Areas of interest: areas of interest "Former Residence of Fan Yanqiao"
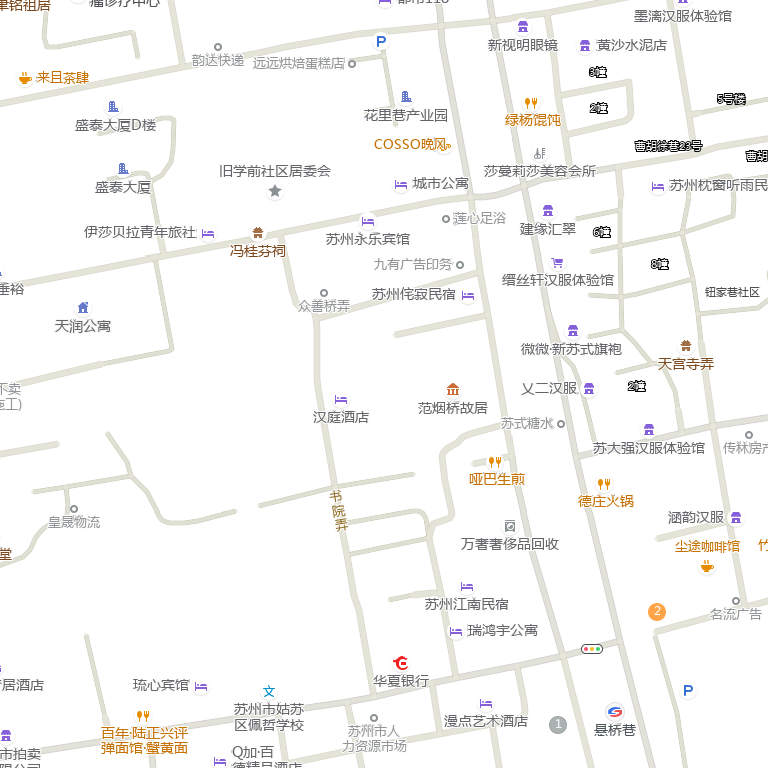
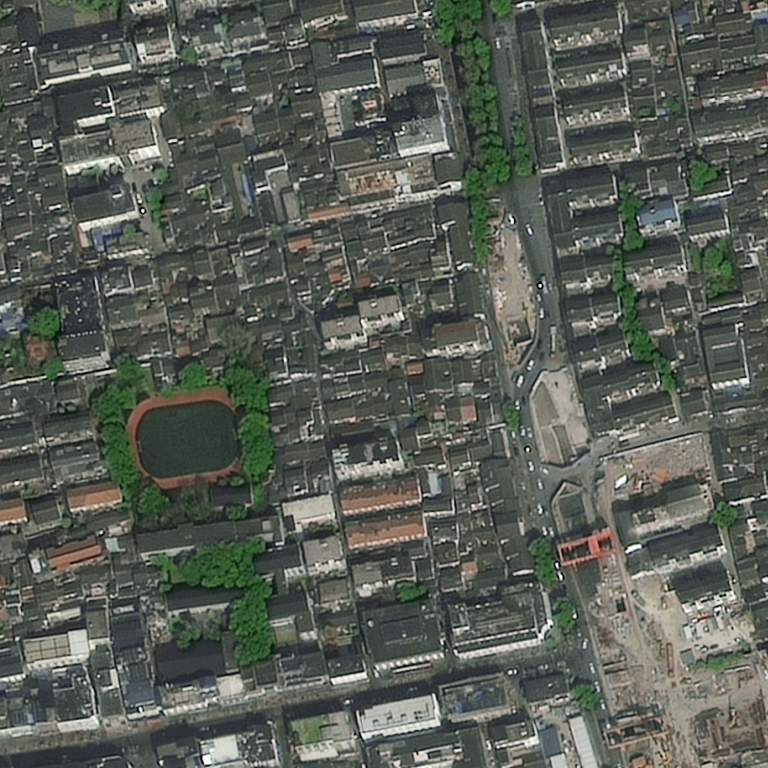